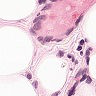
Metastatic tissue present: yes